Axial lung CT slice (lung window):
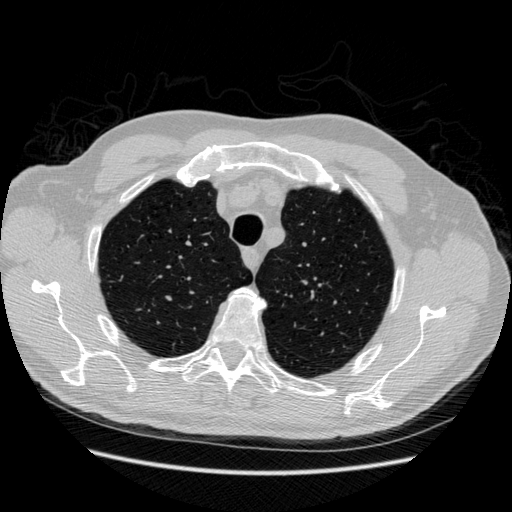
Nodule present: no